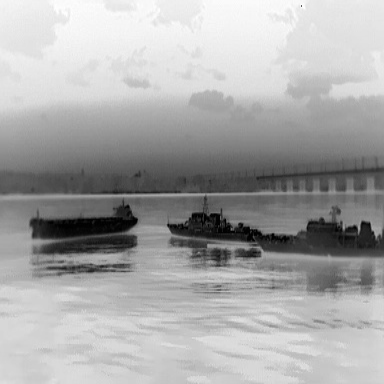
There are three objects shown in the infrared image, including a liner, and two warships.